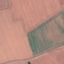
Label: AnnualCrop